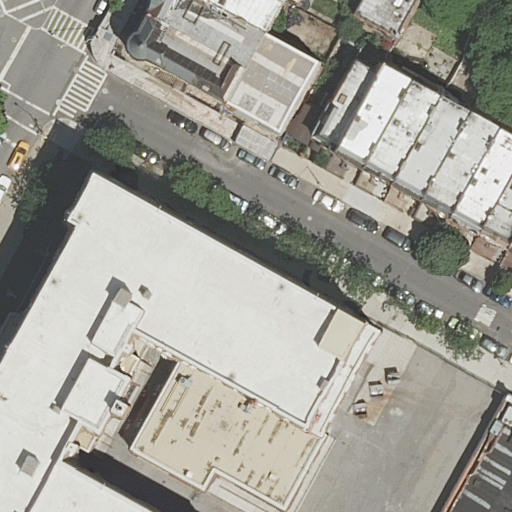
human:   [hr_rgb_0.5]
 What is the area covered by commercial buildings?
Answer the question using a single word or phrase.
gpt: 0m2

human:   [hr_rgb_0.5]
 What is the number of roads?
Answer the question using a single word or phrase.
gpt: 2

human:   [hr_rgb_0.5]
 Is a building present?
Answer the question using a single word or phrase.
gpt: yes

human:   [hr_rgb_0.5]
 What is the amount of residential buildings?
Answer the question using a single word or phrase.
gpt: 15

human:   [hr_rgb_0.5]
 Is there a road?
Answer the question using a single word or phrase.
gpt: yes

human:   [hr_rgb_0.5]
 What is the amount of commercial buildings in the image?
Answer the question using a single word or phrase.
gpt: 0

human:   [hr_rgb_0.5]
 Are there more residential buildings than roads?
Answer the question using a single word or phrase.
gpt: yes

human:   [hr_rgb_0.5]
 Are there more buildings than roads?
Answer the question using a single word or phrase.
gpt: yes

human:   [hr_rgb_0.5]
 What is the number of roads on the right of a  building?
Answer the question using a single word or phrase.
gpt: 2

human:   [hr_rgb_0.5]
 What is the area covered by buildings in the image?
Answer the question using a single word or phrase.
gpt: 1946m2

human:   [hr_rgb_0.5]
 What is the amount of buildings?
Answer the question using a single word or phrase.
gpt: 15

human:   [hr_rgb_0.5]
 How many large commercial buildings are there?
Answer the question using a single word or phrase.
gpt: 0

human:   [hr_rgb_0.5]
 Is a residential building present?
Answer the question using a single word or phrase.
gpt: yes

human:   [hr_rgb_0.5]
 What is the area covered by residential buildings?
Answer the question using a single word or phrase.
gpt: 1946m2

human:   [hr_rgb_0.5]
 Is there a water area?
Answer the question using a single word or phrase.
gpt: no

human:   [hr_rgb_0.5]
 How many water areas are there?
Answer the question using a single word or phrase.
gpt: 0

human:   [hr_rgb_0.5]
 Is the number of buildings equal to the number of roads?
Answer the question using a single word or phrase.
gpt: no

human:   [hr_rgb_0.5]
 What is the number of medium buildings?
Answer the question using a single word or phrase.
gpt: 8

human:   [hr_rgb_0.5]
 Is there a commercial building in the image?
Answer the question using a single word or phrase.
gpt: no

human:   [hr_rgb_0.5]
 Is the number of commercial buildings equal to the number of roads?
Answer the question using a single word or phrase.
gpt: no

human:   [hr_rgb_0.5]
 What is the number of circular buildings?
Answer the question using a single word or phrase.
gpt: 0

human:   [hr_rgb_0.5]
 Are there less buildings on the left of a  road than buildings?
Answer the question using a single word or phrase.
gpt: yes

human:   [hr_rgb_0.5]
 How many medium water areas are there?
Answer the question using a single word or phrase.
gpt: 0

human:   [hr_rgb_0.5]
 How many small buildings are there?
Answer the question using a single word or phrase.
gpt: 7

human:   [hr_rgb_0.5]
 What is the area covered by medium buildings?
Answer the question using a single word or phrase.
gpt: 1549m2

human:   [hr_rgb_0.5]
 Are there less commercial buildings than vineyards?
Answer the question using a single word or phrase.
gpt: no

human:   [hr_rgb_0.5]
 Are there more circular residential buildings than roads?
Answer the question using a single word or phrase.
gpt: no

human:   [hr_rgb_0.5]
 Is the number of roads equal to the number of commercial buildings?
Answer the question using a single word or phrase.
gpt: no

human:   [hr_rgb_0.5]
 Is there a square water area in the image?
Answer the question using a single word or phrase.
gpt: no

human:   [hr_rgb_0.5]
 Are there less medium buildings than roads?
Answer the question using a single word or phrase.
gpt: no

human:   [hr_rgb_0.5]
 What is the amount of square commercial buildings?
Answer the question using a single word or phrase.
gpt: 0

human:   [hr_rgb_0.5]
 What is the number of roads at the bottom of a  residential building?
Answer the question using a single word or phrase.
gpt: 1

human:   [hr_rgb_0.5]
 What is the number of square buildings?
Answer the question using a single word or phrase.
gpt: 0

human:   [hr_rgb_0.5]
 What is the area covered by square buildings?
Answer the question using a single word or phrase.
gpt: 0m2

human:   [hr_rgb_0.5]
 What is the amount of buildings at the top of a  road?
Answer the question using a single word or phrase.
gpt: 9

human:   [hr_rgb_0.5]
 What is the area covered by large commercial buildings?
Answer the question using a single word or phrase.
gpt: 0m2

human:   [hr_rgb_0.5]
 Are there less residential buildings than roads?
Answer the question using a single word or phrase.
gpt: no

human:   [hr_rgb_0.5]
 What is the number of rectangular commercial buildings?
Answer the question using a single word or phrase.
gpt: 0

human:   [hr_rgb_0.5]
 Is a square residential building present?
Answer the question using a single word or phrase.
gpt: no

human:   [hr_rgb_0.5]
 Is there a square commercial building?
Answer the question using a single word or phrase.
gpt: no

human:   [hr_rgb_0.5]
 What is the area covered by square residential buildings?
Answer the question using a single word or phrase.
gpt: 0m2

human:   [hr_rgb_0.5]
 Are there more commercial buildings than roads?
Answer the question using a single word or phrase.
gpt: no

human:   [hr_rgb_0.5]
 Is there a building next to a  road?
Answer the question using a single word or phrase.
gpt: yes

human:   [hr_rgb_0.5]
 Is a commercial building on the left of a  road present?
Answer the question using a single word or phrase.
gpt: no

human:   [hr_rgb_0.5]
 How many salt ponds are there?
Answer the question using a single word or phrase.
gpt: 0

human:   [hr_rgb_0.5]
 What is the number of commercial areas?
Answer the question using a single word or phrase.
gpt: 0

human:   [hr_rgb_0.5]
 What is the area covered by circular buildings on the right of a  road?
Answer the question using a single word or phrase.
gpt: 0m2

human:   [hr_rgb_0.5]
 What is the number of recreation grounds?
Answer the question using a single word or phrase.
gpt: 0

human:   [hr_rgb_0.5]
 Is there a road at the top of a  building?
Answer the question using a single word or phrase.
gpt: yes

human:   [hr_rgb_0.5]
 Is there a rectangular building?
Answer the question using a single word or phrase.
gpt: yes

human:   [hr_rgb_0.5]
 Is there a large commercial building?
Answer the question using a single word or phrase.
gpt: no

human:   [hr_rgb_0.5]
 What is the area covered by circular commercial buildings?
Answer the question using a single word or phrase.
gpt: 0m2

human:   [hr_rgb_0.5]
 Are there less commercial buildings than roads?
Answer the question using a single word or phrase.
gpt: yes

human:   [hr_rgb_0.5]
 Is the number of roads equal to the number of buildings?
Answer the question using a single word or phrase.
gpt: no

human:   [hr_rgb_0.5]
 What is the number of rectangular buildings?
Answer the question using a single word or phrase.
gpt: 13

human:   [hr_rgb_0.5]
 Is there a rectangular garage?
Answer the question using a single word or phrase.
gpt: no

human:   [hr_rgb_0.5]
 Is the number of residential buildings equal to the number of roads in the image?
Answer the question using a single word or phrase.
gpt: no

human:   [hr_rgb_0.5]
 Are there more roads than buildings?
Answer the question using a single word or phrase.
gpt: no

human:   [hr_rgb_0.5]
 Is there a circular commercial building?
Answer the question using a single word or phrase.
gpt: no

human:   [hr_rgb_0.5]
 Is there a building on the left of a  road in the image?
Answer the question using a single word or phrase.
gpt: yes

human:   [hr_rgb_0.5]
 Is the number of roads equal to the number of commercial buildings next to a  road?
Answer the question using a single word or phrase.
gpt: no

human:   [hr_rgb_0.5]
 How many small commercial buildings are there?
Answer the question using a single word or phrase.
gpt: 0

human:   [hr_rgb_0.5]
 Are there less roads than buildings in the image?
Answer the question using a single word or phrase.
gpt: yes

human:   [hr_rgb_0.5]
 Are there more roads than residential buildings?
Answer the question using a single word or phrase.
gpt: no